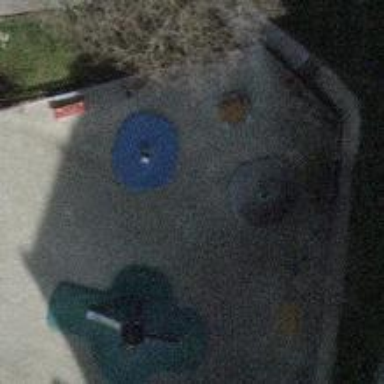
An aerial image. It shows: Springy playground on leisure land.